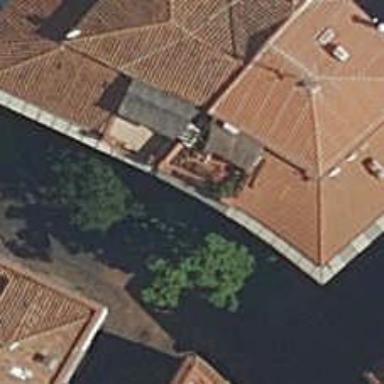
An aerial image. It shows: Restaurant.